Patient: sex F, age 89
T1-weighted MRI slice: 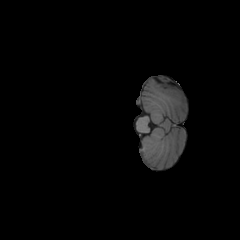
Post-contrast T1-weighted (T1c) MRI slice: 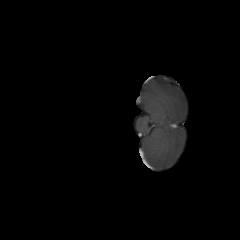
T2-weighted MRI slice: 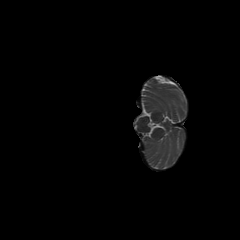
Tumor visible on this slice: no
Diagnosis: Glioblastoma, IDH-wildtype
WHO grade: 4